Question: I have a DOM object that has the following structure:

I've tried the following to get the element I need, but it returns an error:
'''
file[0].previewElement.find('.dz-progress');
'''
The error I get:
'''
file[0].previewElement.find is not a function
'''
How do I traverse the HTML of this DOM object?
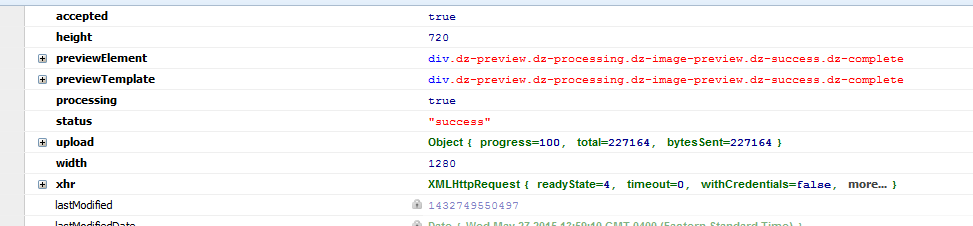
Answer: Wrap JavaScript code with jQuery to use jQuery methods like this:
'''
$(file[0].previewElement).find('.dz-progress');
'''